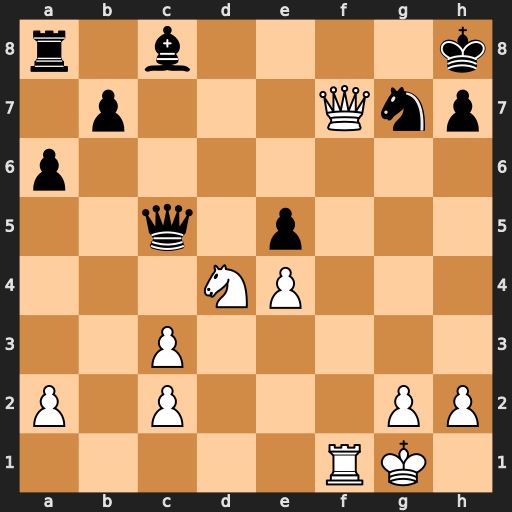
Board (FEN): r1b4k/1p3Qnp/p7/2q1p3/3NP3/2P5/P1P3PP/5RK1
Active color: w
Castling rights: -
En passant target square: -
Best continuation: Qf8+ Qxf8 Rxf8#